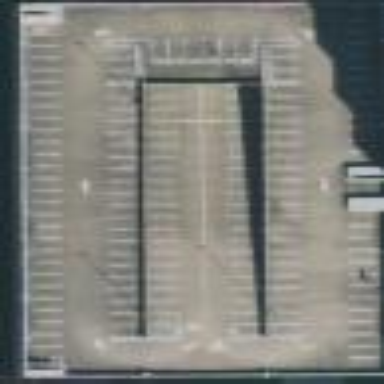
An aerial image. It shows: Multi-storey parking building.